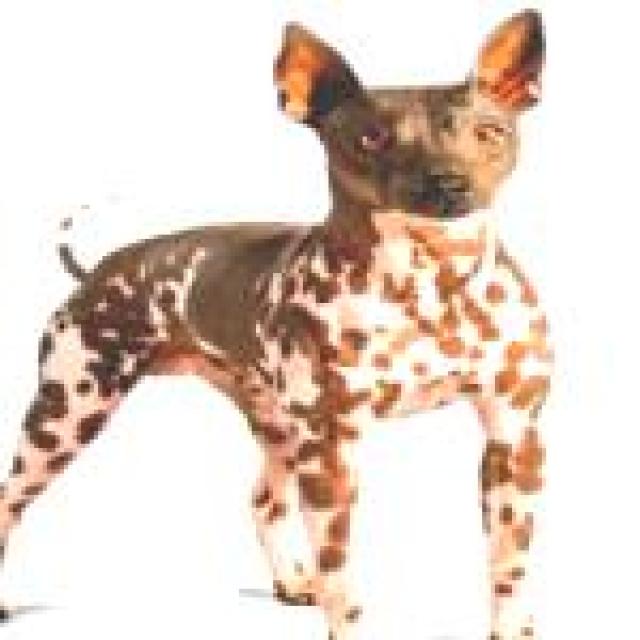
Healthy canine skin — no visible lesions, inflammation, or abnormalities. The skin and coat appear normal.